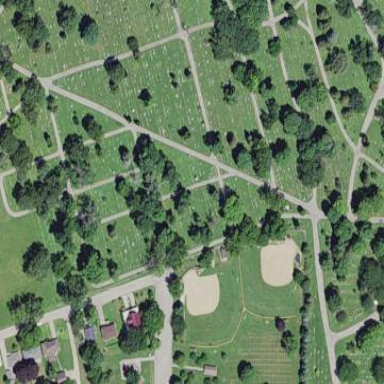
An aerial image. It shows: Cemetery.